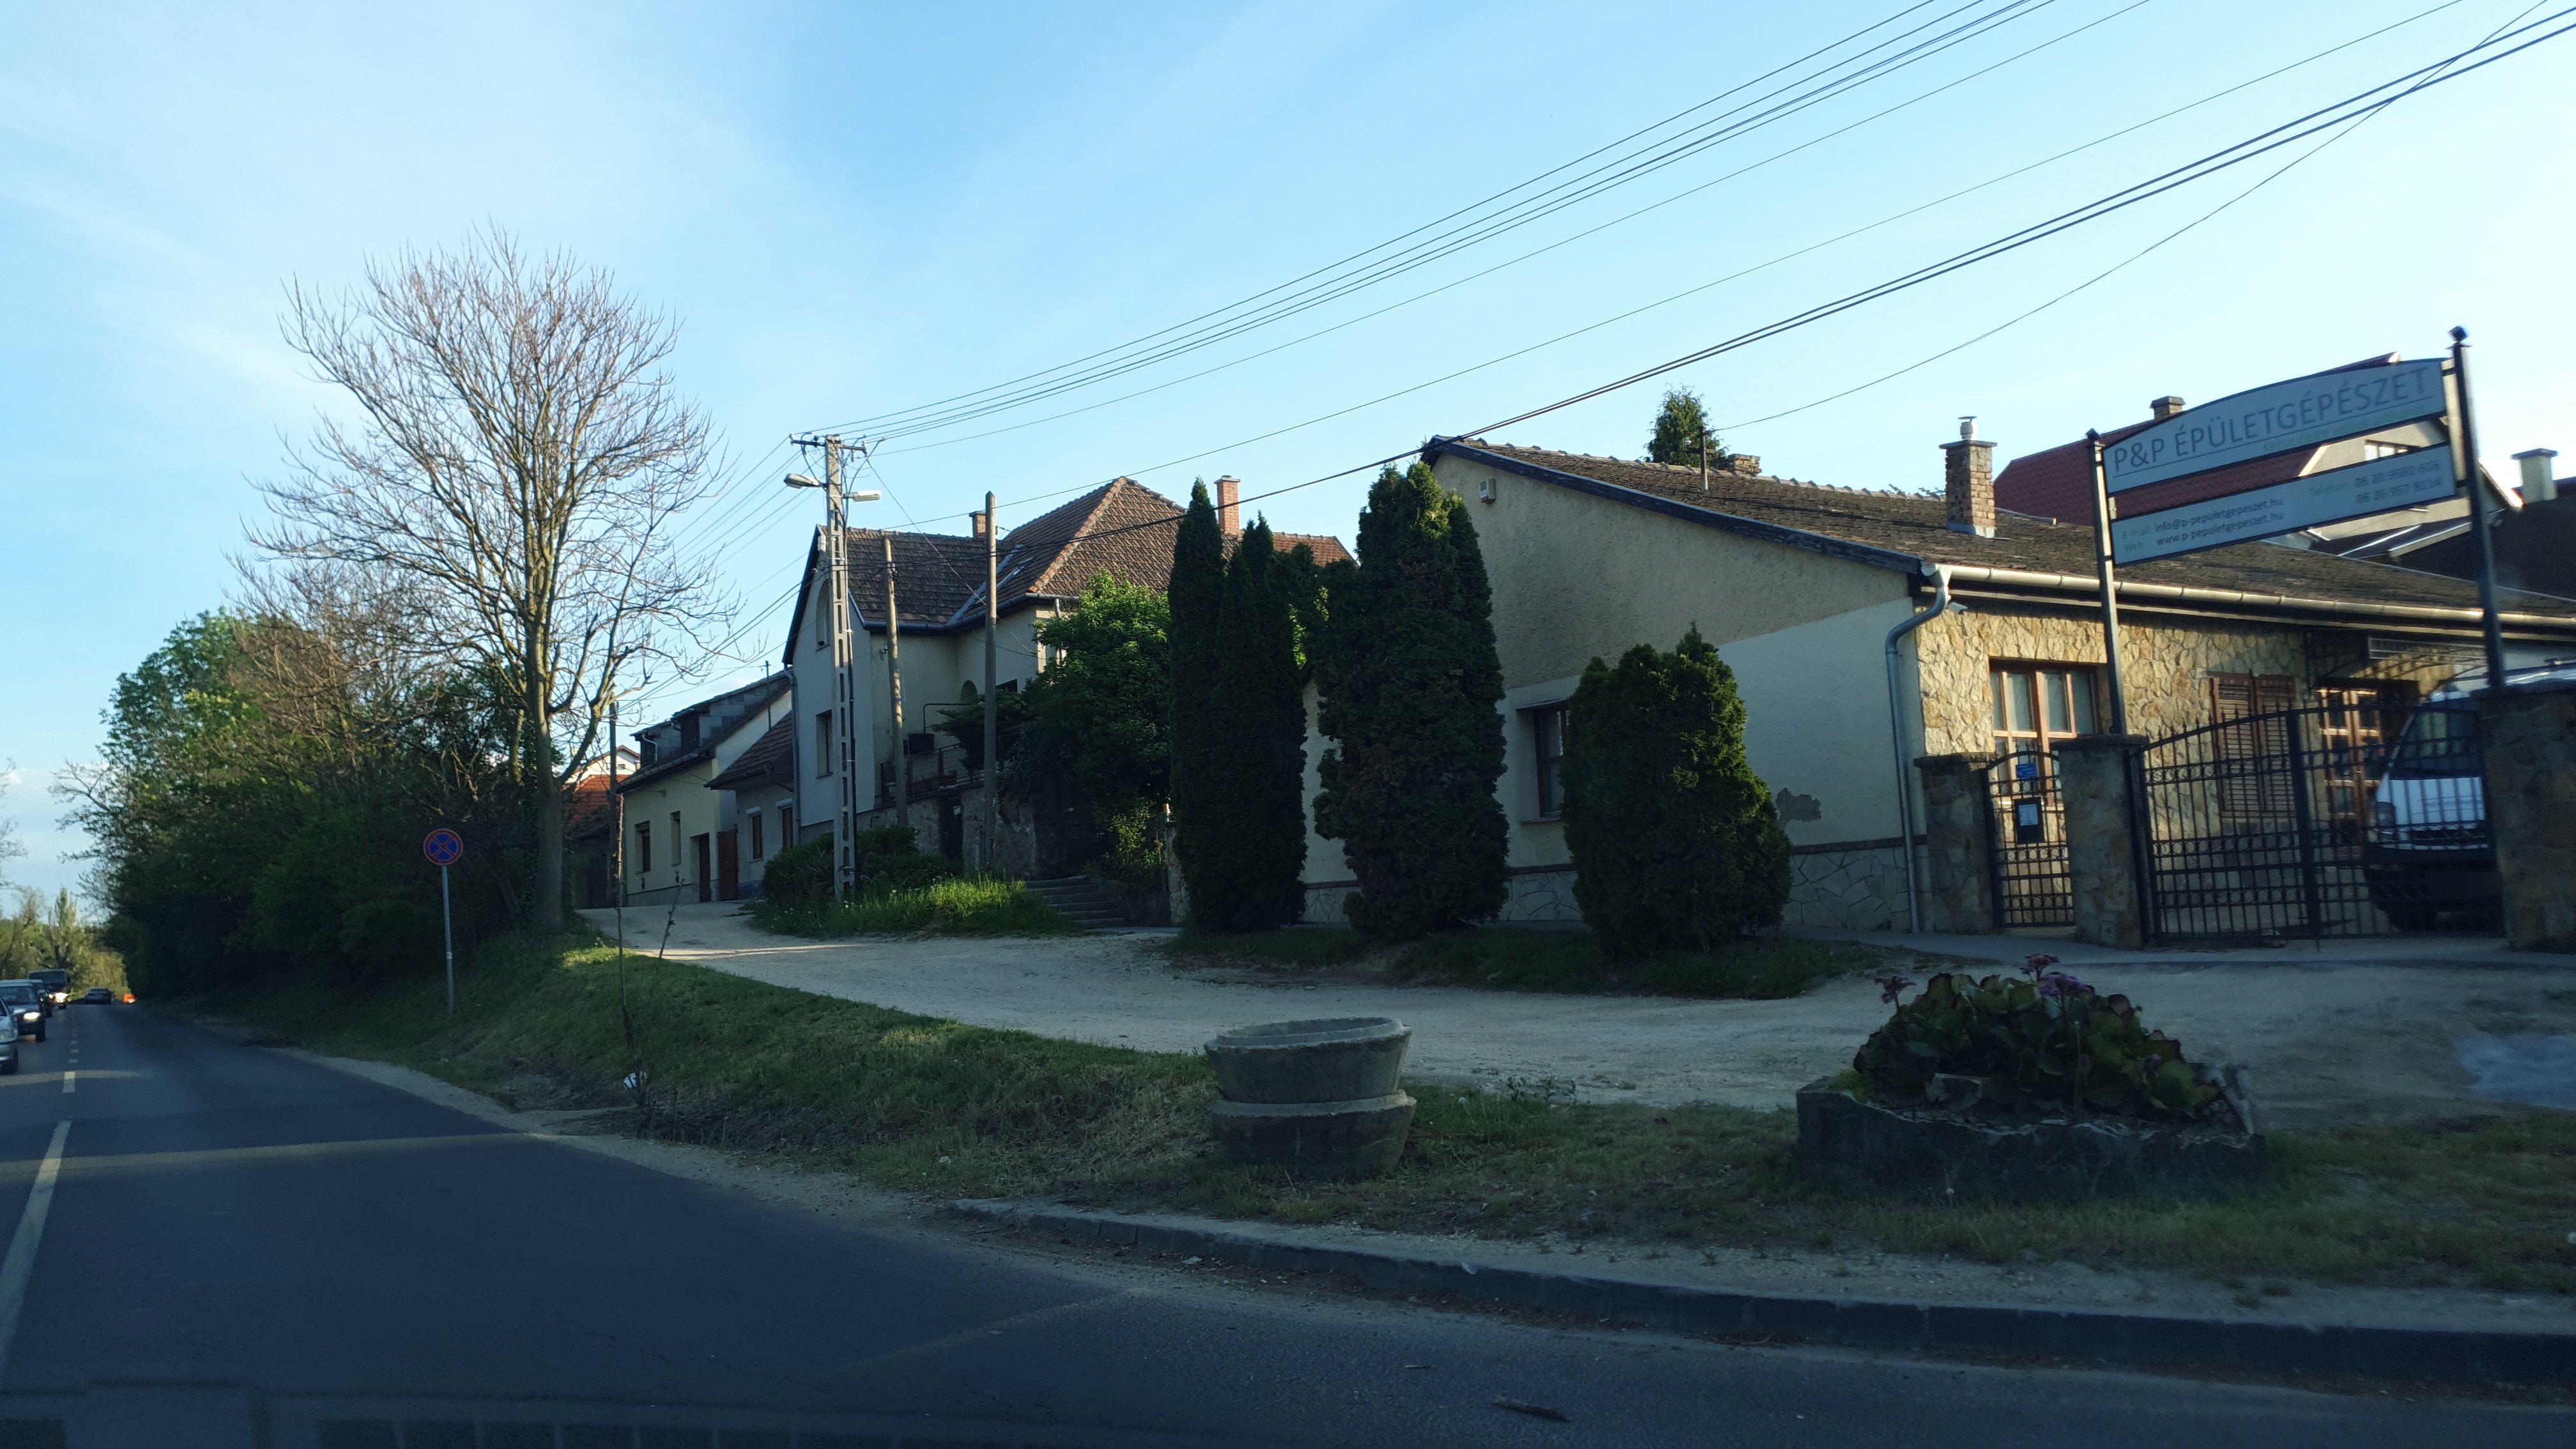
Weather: snowy
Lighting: day
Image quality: good
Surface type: driving surface
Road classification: secondary
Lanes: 2.0
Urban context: suburban or peri-urban
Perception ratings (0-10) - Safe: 5.93, Lively: 6.74, Beautiful: 5.95, Boring: 4.1, Depressing: 6.51, Wealthy: 2.2